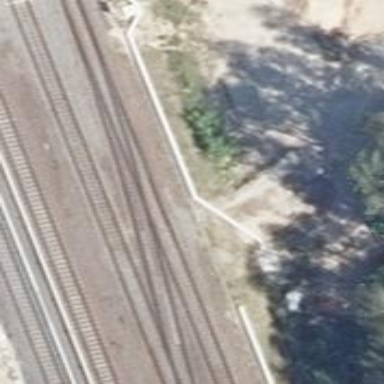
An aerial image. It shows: Railway track with contact lines for electrification.